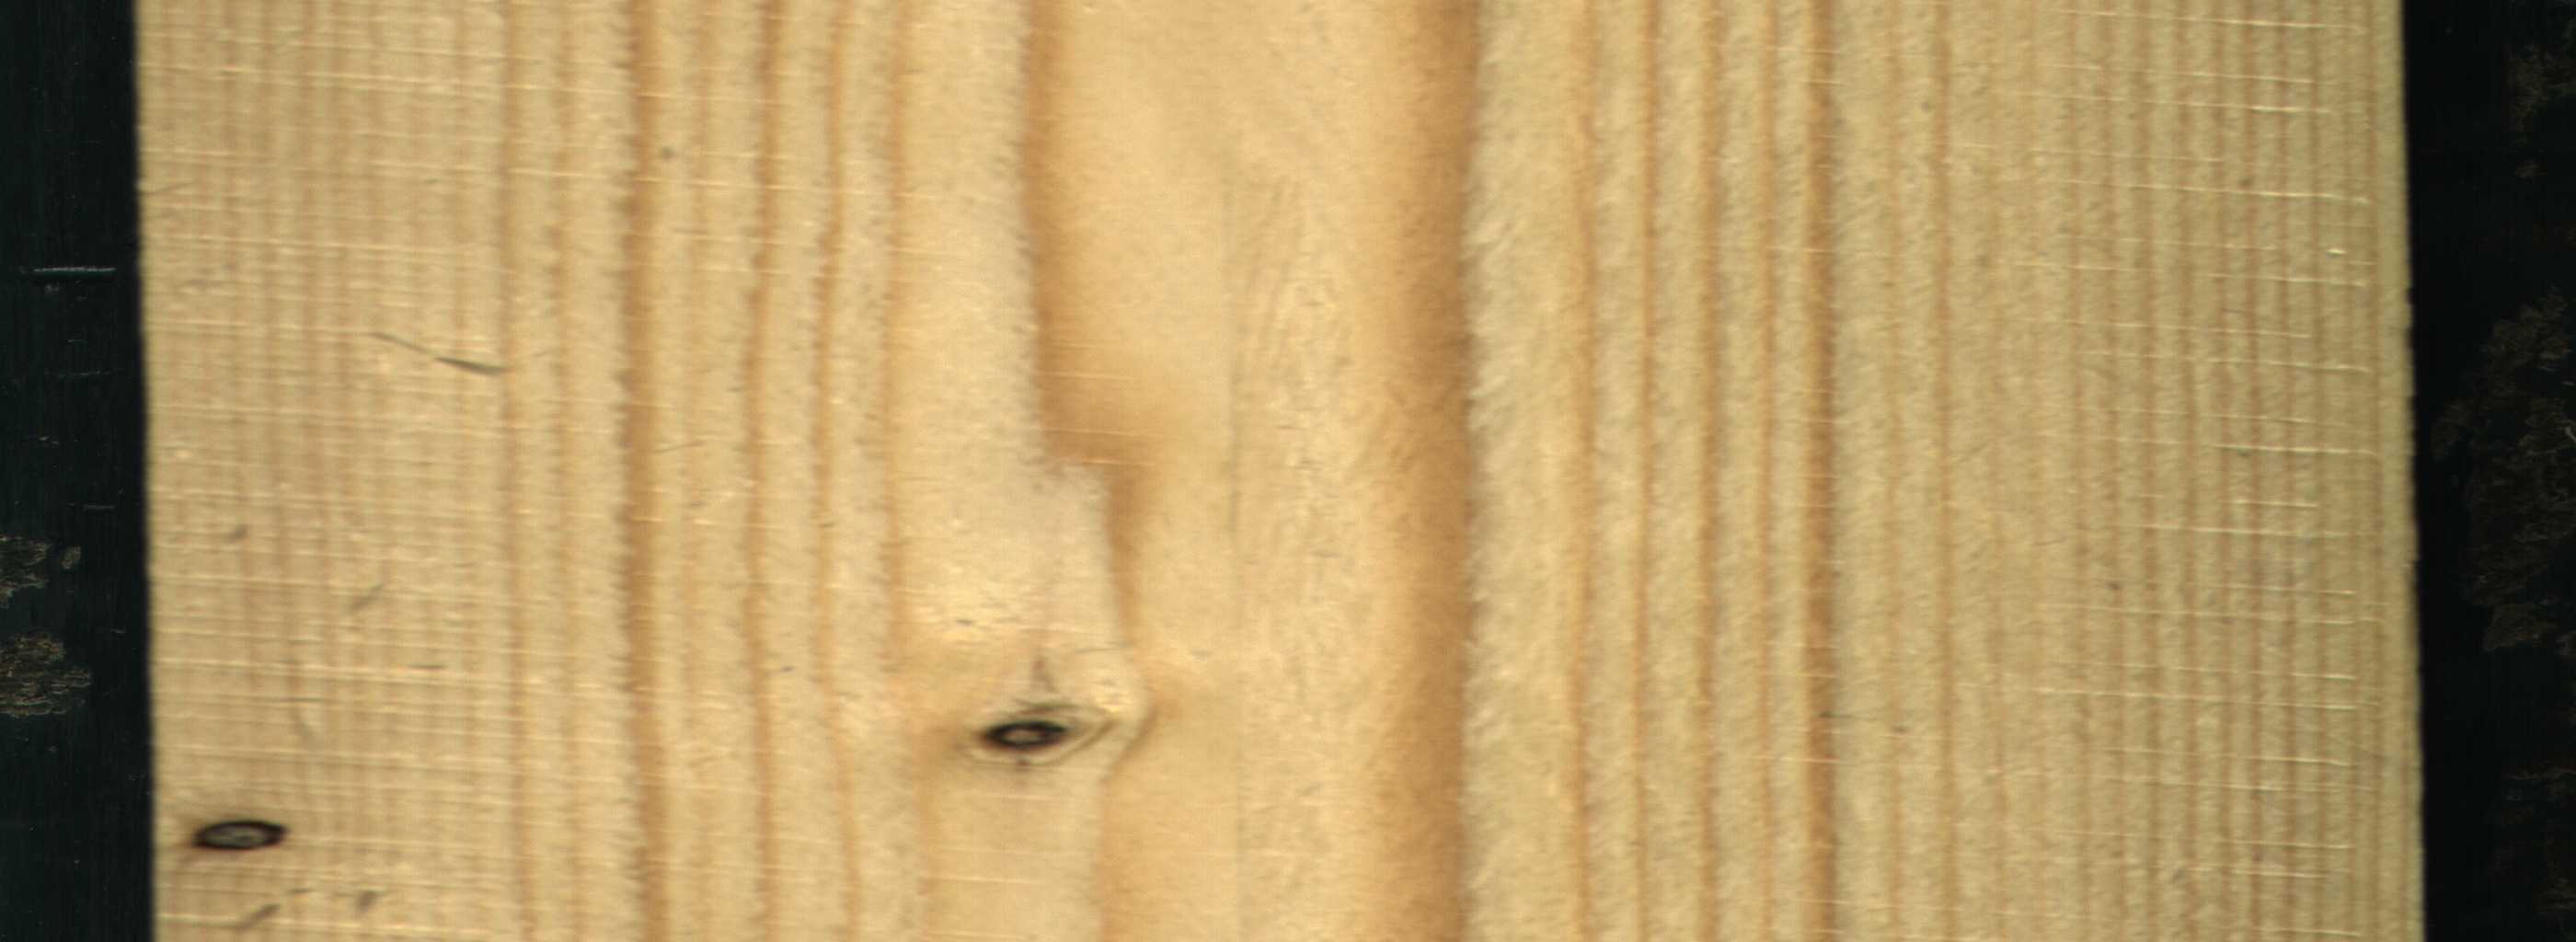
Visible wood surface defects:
Dead_Knot
Dead_Knot